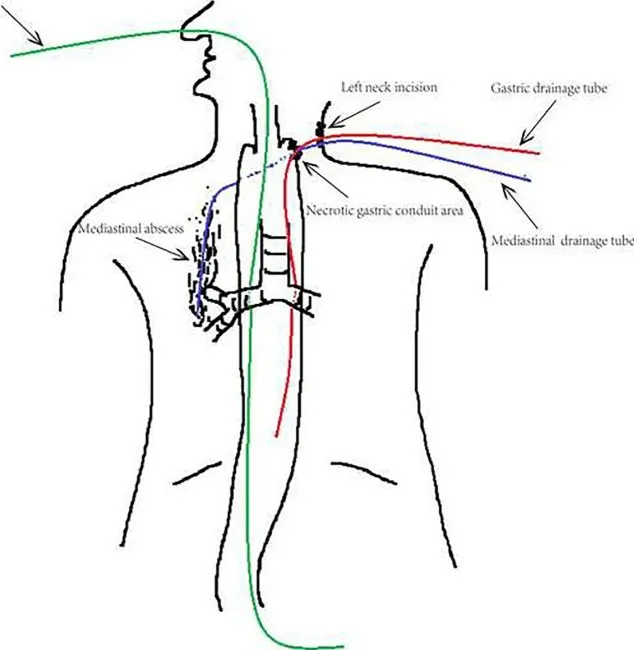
Insertion of drainage tube. Feeding tube was inserted into duodenum intraoperation via nose to afford enteral nutrition. Gastric and mediastinal drainage tubes were along primary neck incision, and both continuously decompressed. The bottom of mediastinal drainage tube was obtuse and obstructed, had 4 side holes, and 1 cm distant from the right inferior bronchus.
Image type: radiology (x_ray)